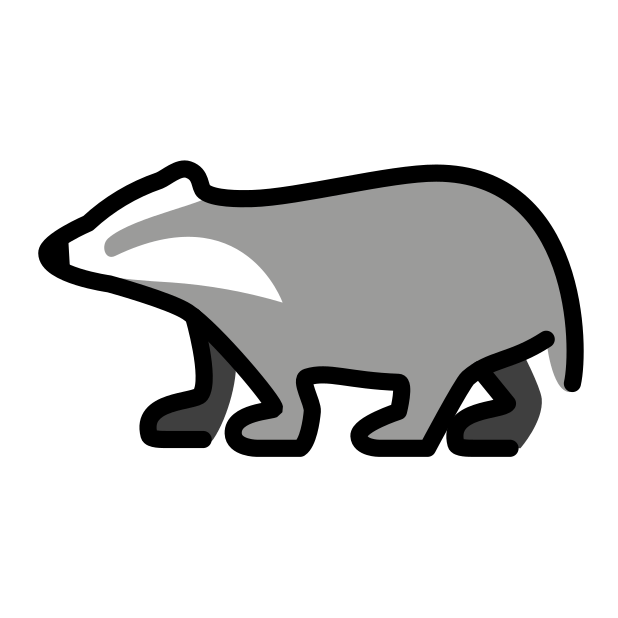
Emoji: 🦡
Name: badger
Unicode: 0x1f9a1